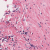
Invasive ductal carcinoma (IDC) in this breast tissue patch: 0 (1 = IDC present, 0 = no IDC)